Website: apple
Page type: address-validator
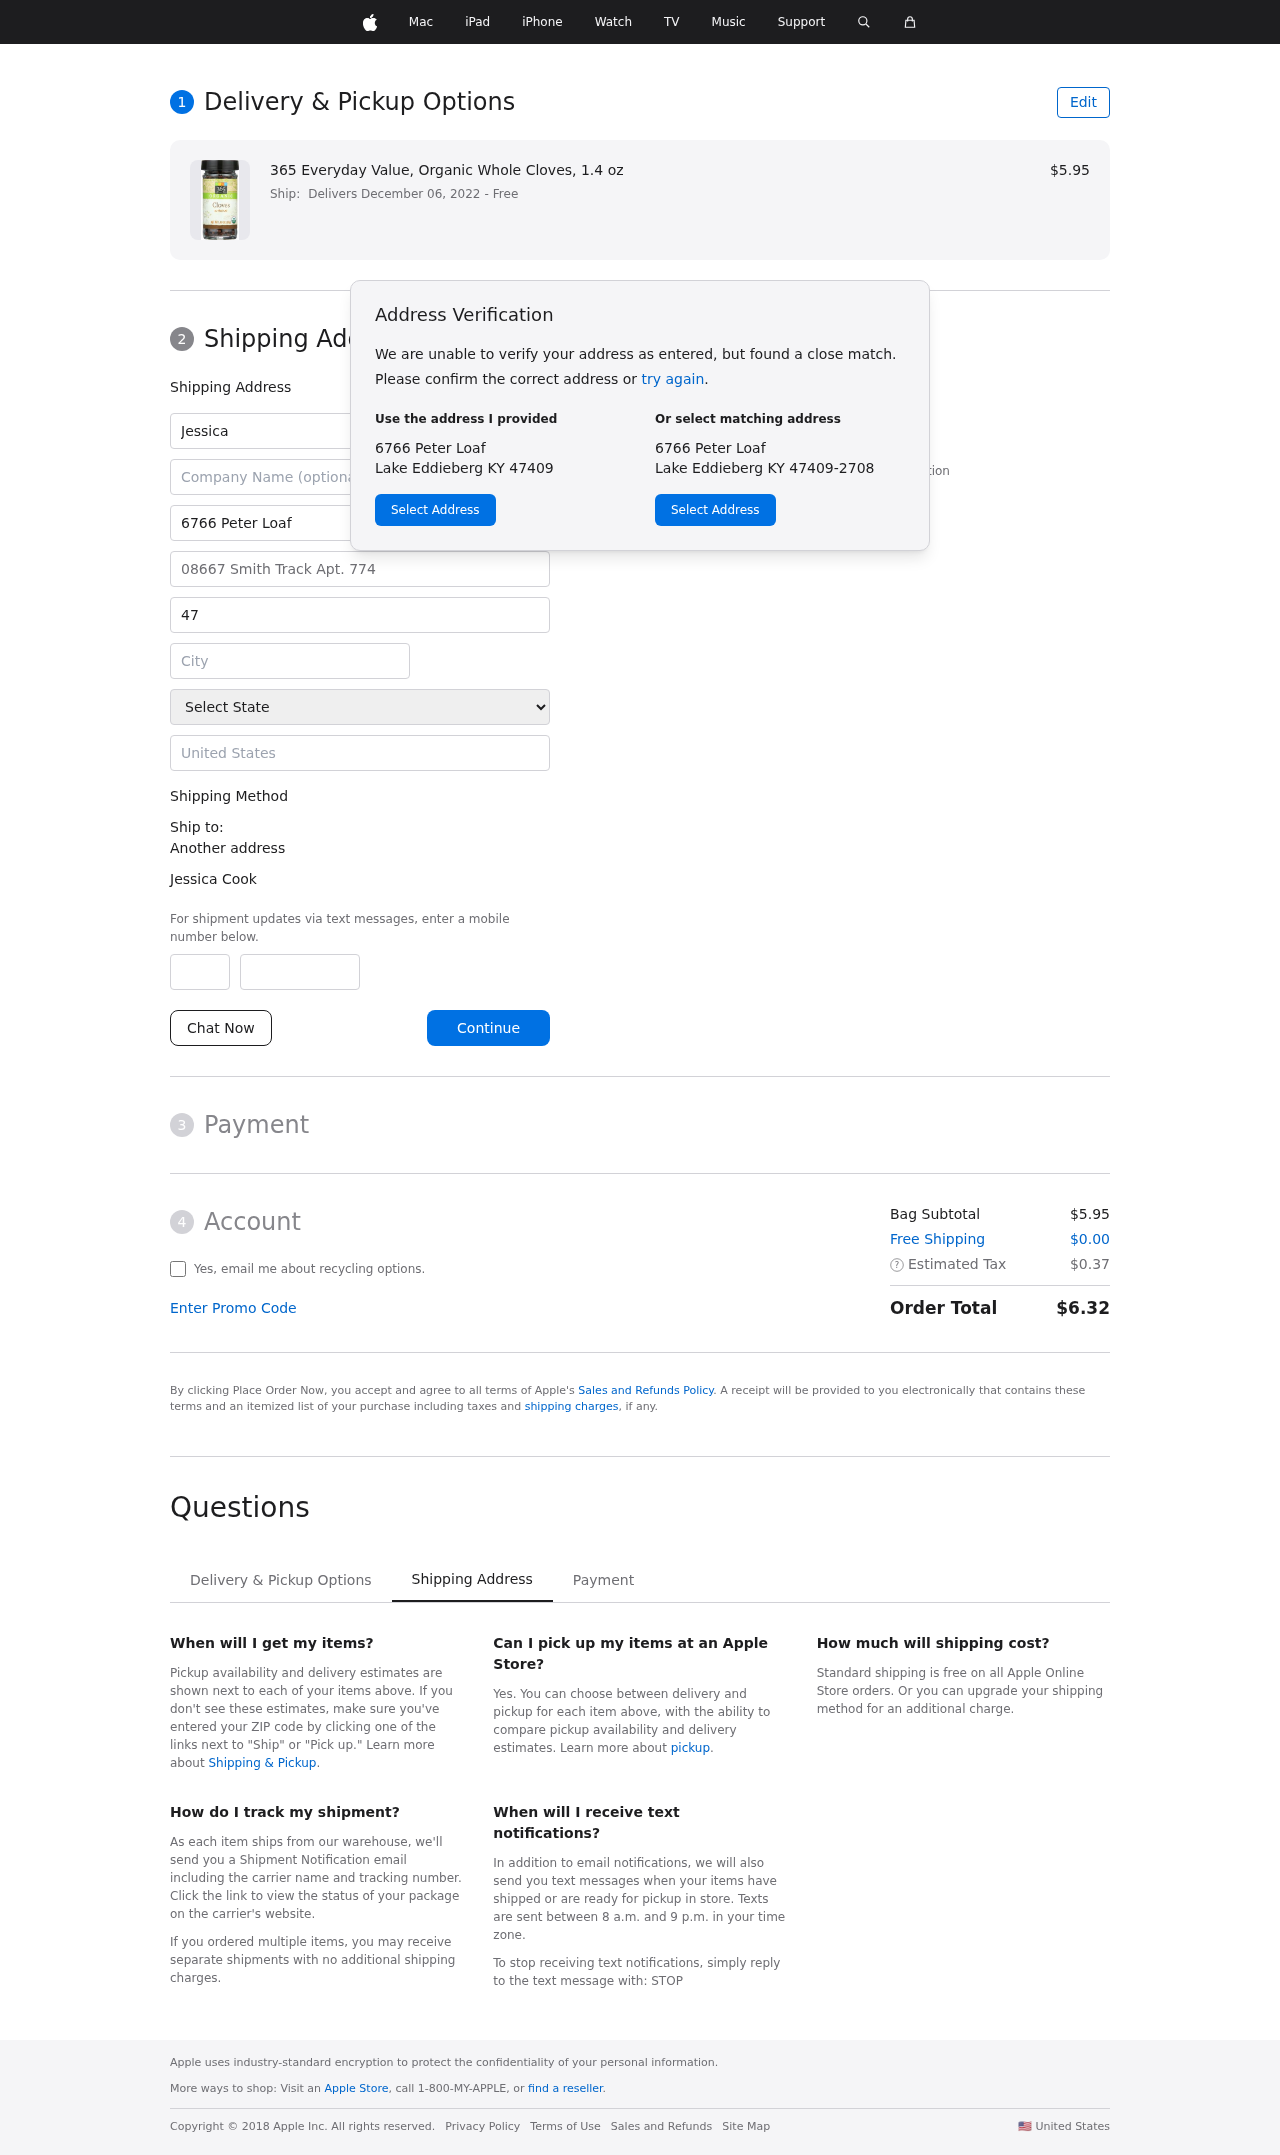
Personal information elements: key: PII_CITY
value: Lake Eddieberg
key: PII_COUNTRY
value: United States
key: PII_FIRSTNAME
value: Jessica
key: PII_FULLNAME
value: Jessica Cook
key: PII_LASTNAME
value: Cook
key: PII_PHONE_AREA
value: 351
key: PII_PHONE_SUFFIX
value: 1423
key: PII_POSTCODE
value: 47409
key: PII_STATE
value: Kentucky
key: PII_STREET
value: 6766 Peter Loaf
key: PII_STREET2
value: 08667 Smith Track Apt. 774
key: PII_CITY_STATE_ZIP
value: Lake Eddieberg KY 47409
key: PII_STATE_ABBR
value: KY
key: PII_POSTCODE_FULL
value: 47409
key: PII_POSTCODE_NUMERIC
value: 47409
Product elements: key: PRODUCT1_NAME
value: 365 Everyday Value, Organic Whole Cloves, 1.4 oz
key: PRODUCT1_PRICE
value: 5.95
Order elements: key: ORDER_DELIVERY_DATE
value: Delivers December 06, 2022
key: ORDER_SUBTOTAL
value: $5.95
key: ORDER_SHIPPING_COST
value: $0.00
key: ORDER_TAX
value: $0.37
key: ORDER_TOTAL
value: $6.32